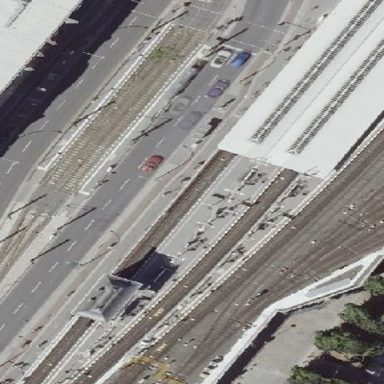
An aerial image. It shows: Platform for public transport with shelter.